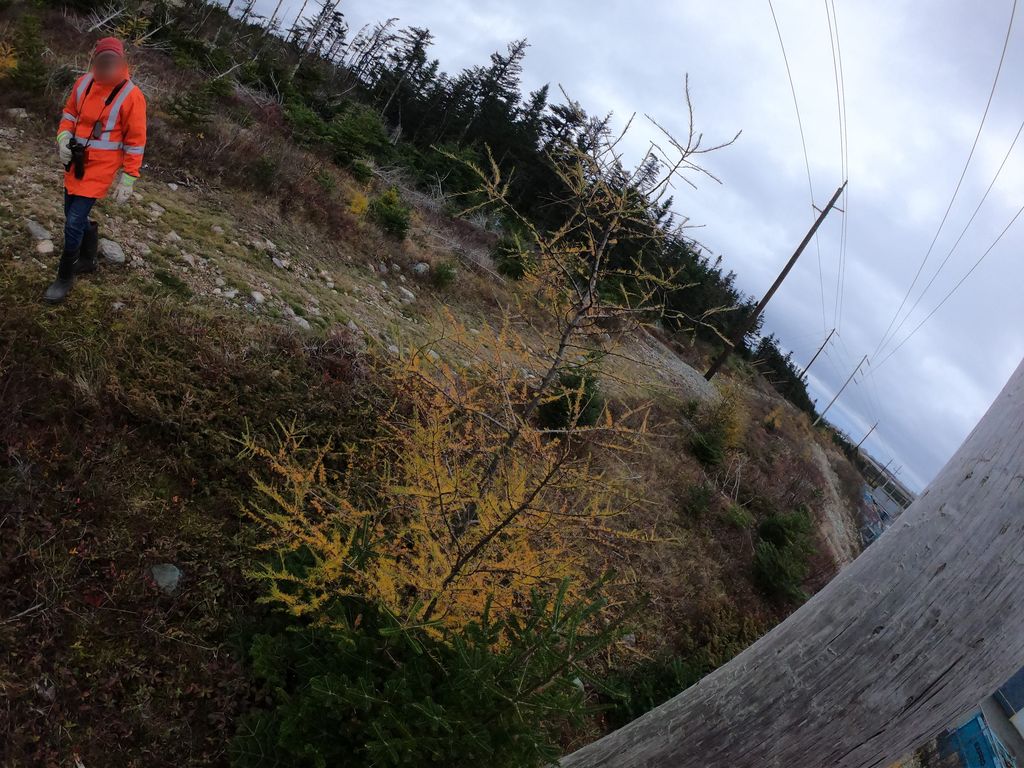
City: st_johns